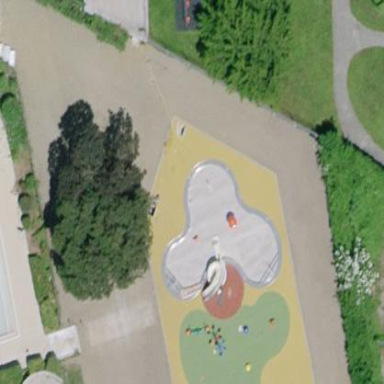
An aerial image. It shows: Swimming pool located in leisure land.